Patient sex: M
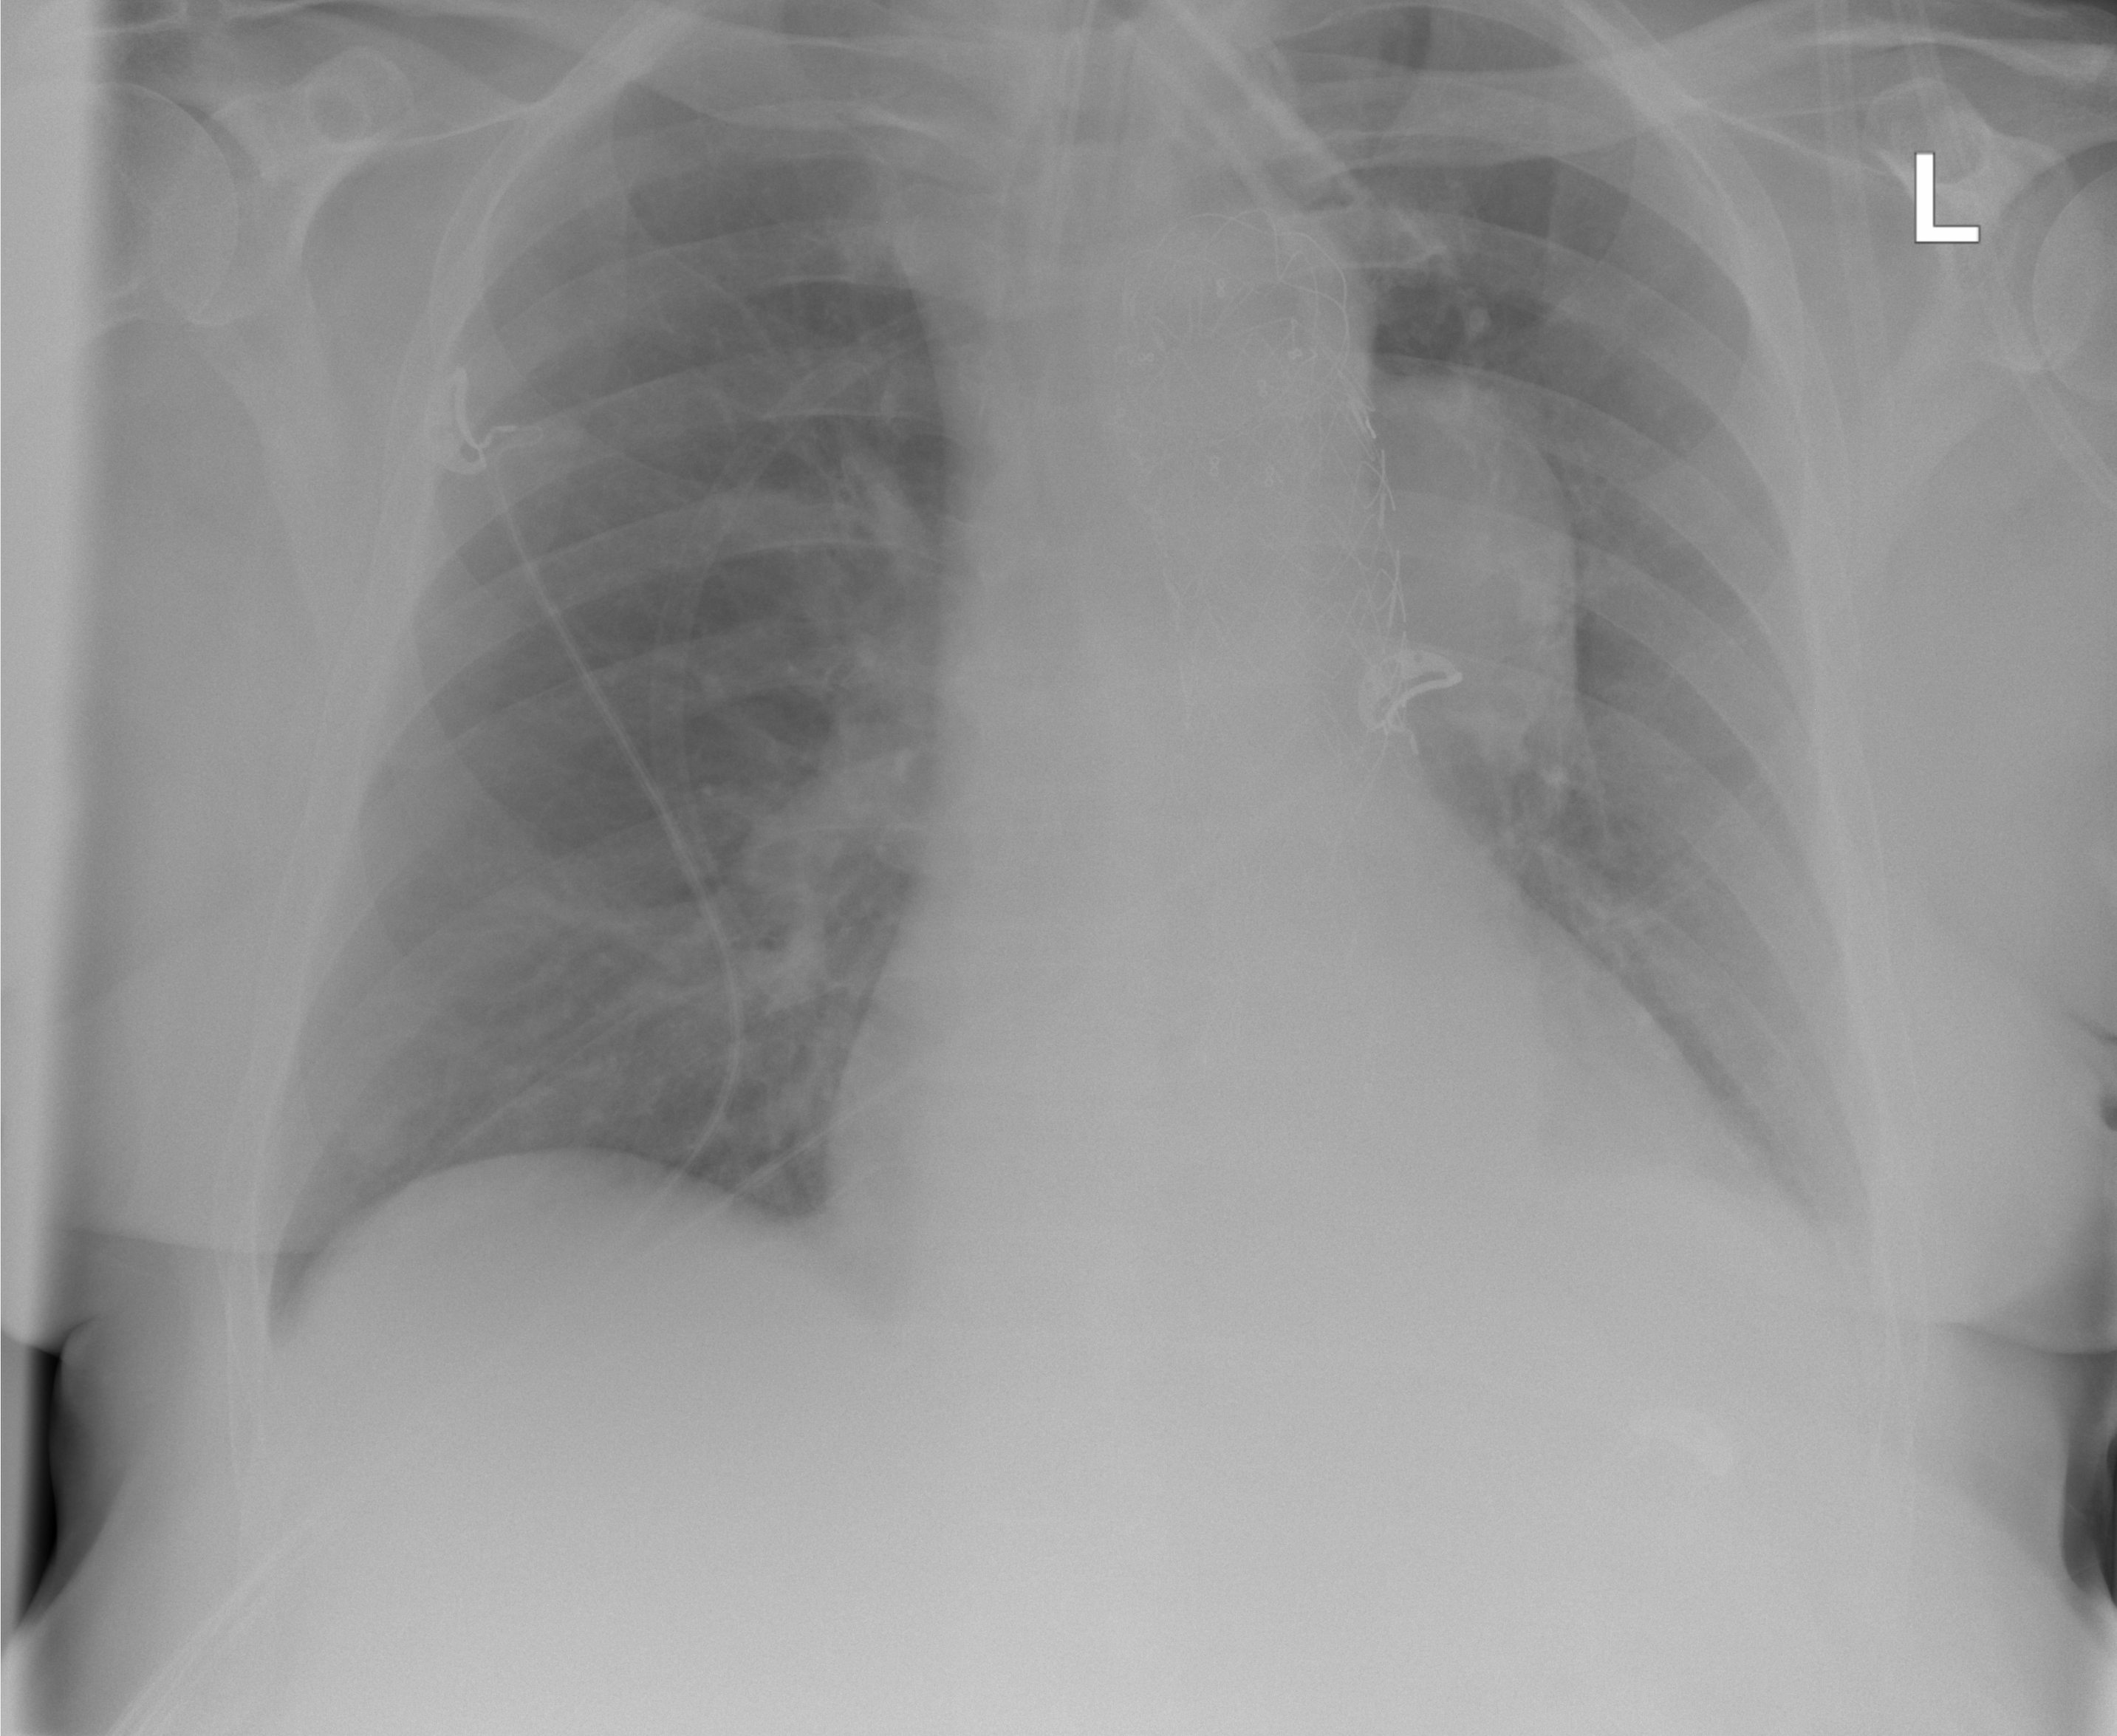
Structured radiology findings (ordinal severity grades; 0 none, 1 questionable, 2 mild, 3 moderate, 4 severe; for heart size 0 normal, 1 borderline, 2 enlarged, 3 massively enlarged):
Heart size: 2
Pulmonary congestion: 0
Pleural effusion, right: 2
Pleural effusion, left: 2
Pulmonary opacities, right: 0
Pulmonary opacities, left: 0
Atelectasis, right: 0
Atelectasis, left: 0